Question: If one uses a swift array, is NSArray actively involved behind the scenes?
To demonstrate it seems to be, placing this in a SingleViewController:
'''
var _board:[[Int]] = []
let numRows = 12
let numColumns = 11
func setupBoard() {
for r in 0..<numRows {
var boardRow:[Int] = []
for c in 0..<numColumns {
var one = 1
boardRow.append(one)
}
_board.append(boardRow)
}
}
func scramble() {
let randomRow = Int(arc4random_uniform(UInt32(numRows)))
let randomColumn = Int(arc4random_uniform(UInt32(numColumns)))
let someValue = randomRow * numRows + randomColumn
_board[randomRow][randomColumn] = someValue
}
'''
and then in viewDidLoad,
'''
setupBoard()
let startTime = NSDate()
println("Start")
for i in 0...2000 {
scramble()
}
let stopTime = NSDate();
let interval = stopTime.timeIntervalSinceDate(startTime)
println("Done took: \(interval)")
'''
Aftr the Start message is in the console, pause execution.
It make take more then one attempt but one will see something like:

Why? Underlying motive is determine why placing values into the array takes a lot longer than expected.
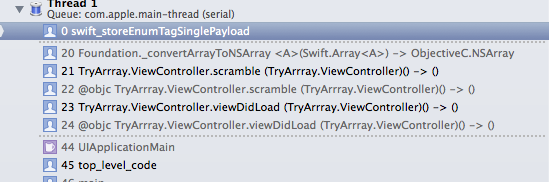
Answer: I'm going to guess that it's because:
- This is all taking place in a class exposed to Objective-C; i.e. it inherits from NSObject, or you have called '@objc' on it (I can see that you have, in fact); and - You are using Int, which be sent to Objective-C but can't be (you can't have an NSArray of integers, as they are not objects), and therefore it makes more sense to convert it to NSNumber rather than later. If you expand the missing call stack you'll see that the conversion to NSNumber is taking place. That is probably the cause of a great deal of inefficiency here.
Try the same thing in an Array in an isolated class (private, no inheritance from NSObject or exposure to Objective-C) and use an unbridgeable element type (e.g. a Struct you define in Swift).